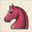
Piece: bN